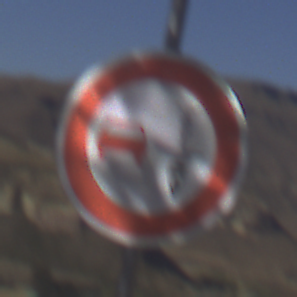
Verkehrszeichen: VerbotUeberholenEinspurigeFahrzeuge
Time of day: MorningAfternoon
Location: Outdoor (Nature)
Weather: Clear
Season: NotSpecified
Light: Natural